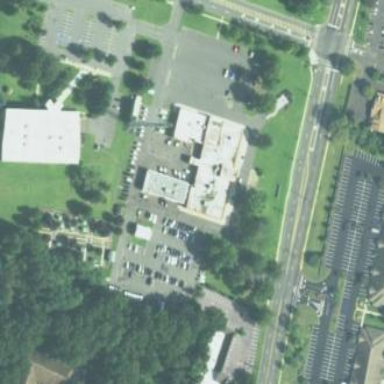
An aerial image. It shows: Police building.